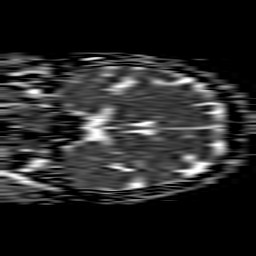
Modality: ADC
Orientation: coronal
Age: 44
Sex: female
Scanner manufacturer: philips
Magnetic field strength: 1.5 T
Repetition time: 3.699 s
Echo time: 0.09719 s